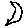
Label: moon